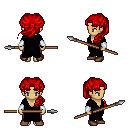
a pixel art fantasy rpg character, female body template, human, tanned skin, gray robe, magenta pants, red princess hairstyle, white cloth bracers, brown shoes, spear, four views (front, back, left, right), 2x2 character sprite sheet, small pixel art, hard edges, no anti-aliasing